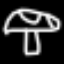
Label: mushroom